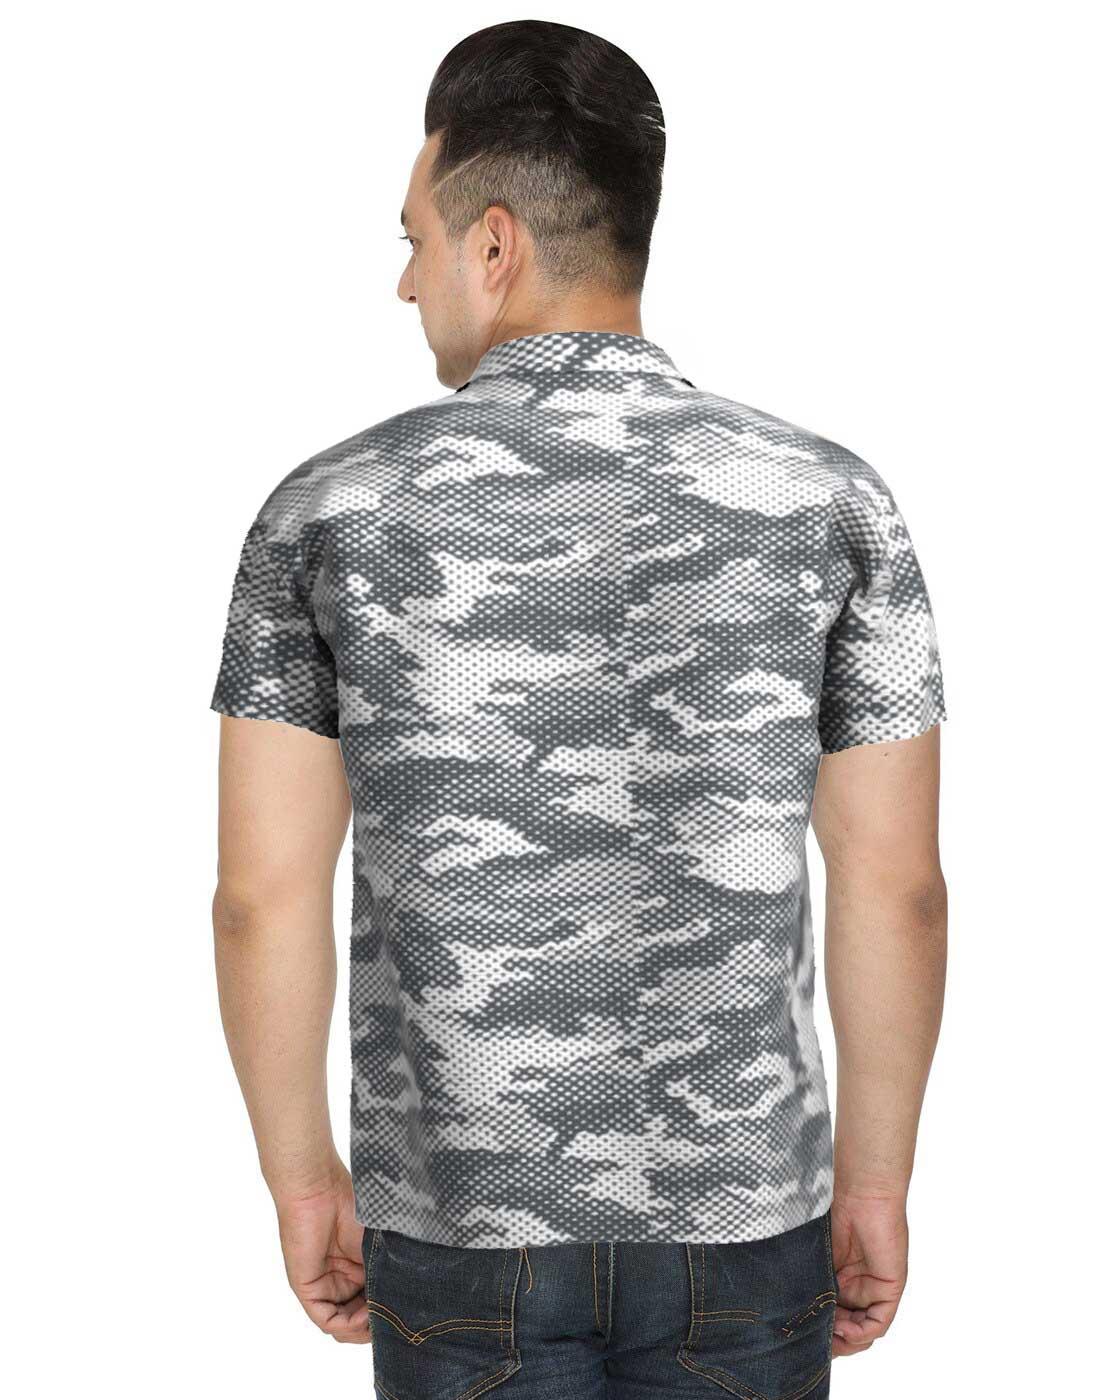
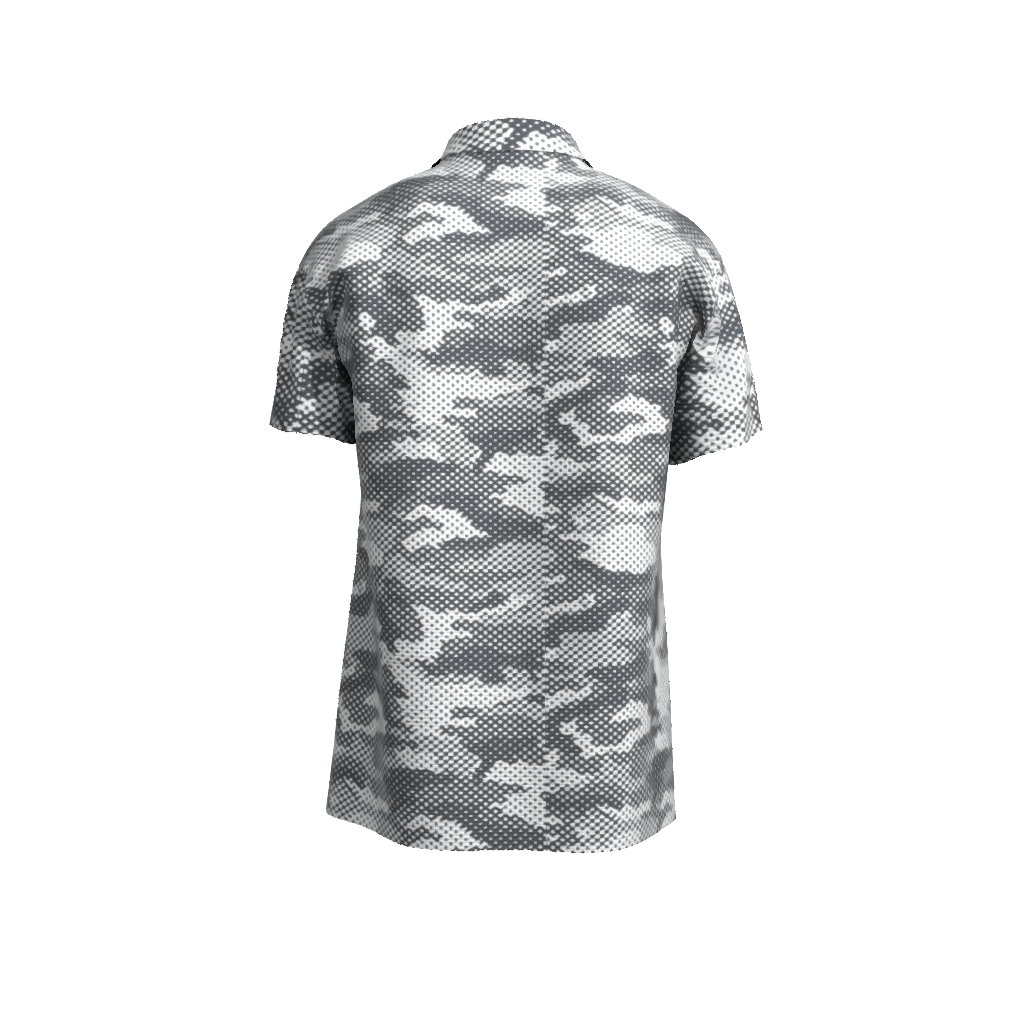
Clothing description: grey camo polo shirt